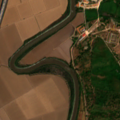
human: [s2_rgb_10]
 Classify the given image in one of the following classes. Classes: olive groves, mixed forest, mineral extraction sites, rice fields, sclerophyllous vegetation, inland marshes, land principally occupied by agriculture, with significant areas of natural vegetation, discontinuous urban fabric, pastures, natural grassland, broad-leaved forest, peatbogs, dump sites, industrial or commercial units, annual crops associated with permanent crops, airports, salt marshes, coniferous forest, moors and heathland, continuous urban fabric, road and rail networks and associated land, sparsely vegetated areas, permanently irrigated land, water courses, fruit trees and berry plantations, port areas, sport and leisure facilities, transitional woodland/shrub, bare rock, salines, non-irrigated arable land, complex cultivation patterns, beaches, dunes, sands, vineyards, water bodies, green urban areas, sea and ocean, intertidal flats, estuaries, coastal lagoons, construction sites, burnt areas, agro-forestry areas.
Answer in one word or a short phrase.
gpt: continuous urban fabric